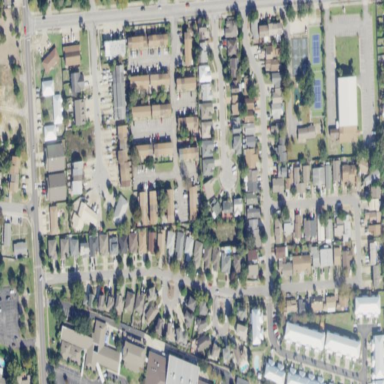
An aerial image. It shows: Residential area consisting of single-family homes.